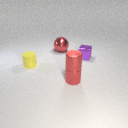
large red metal sphere behind small yellow rubber cylinder